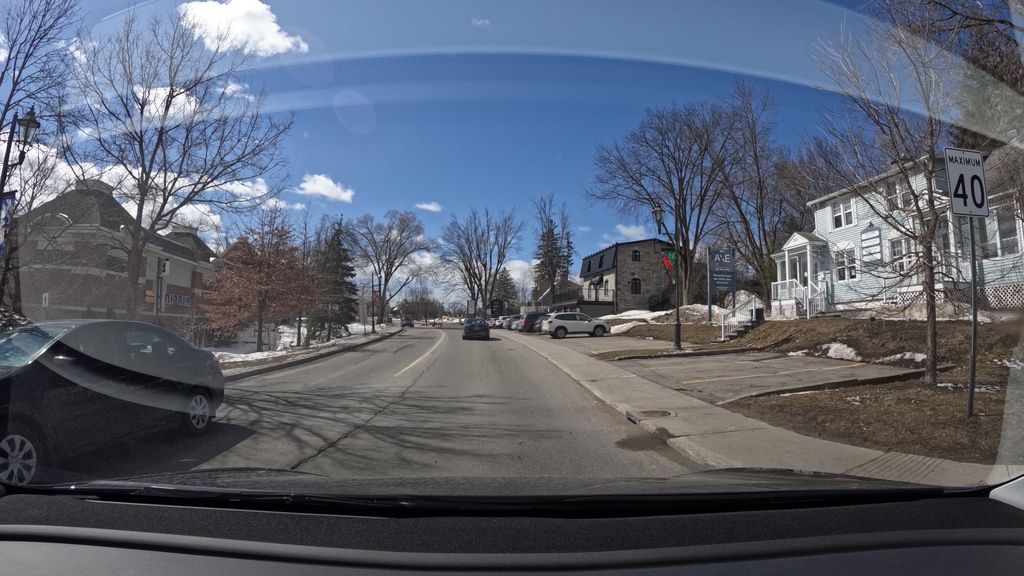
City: montreal